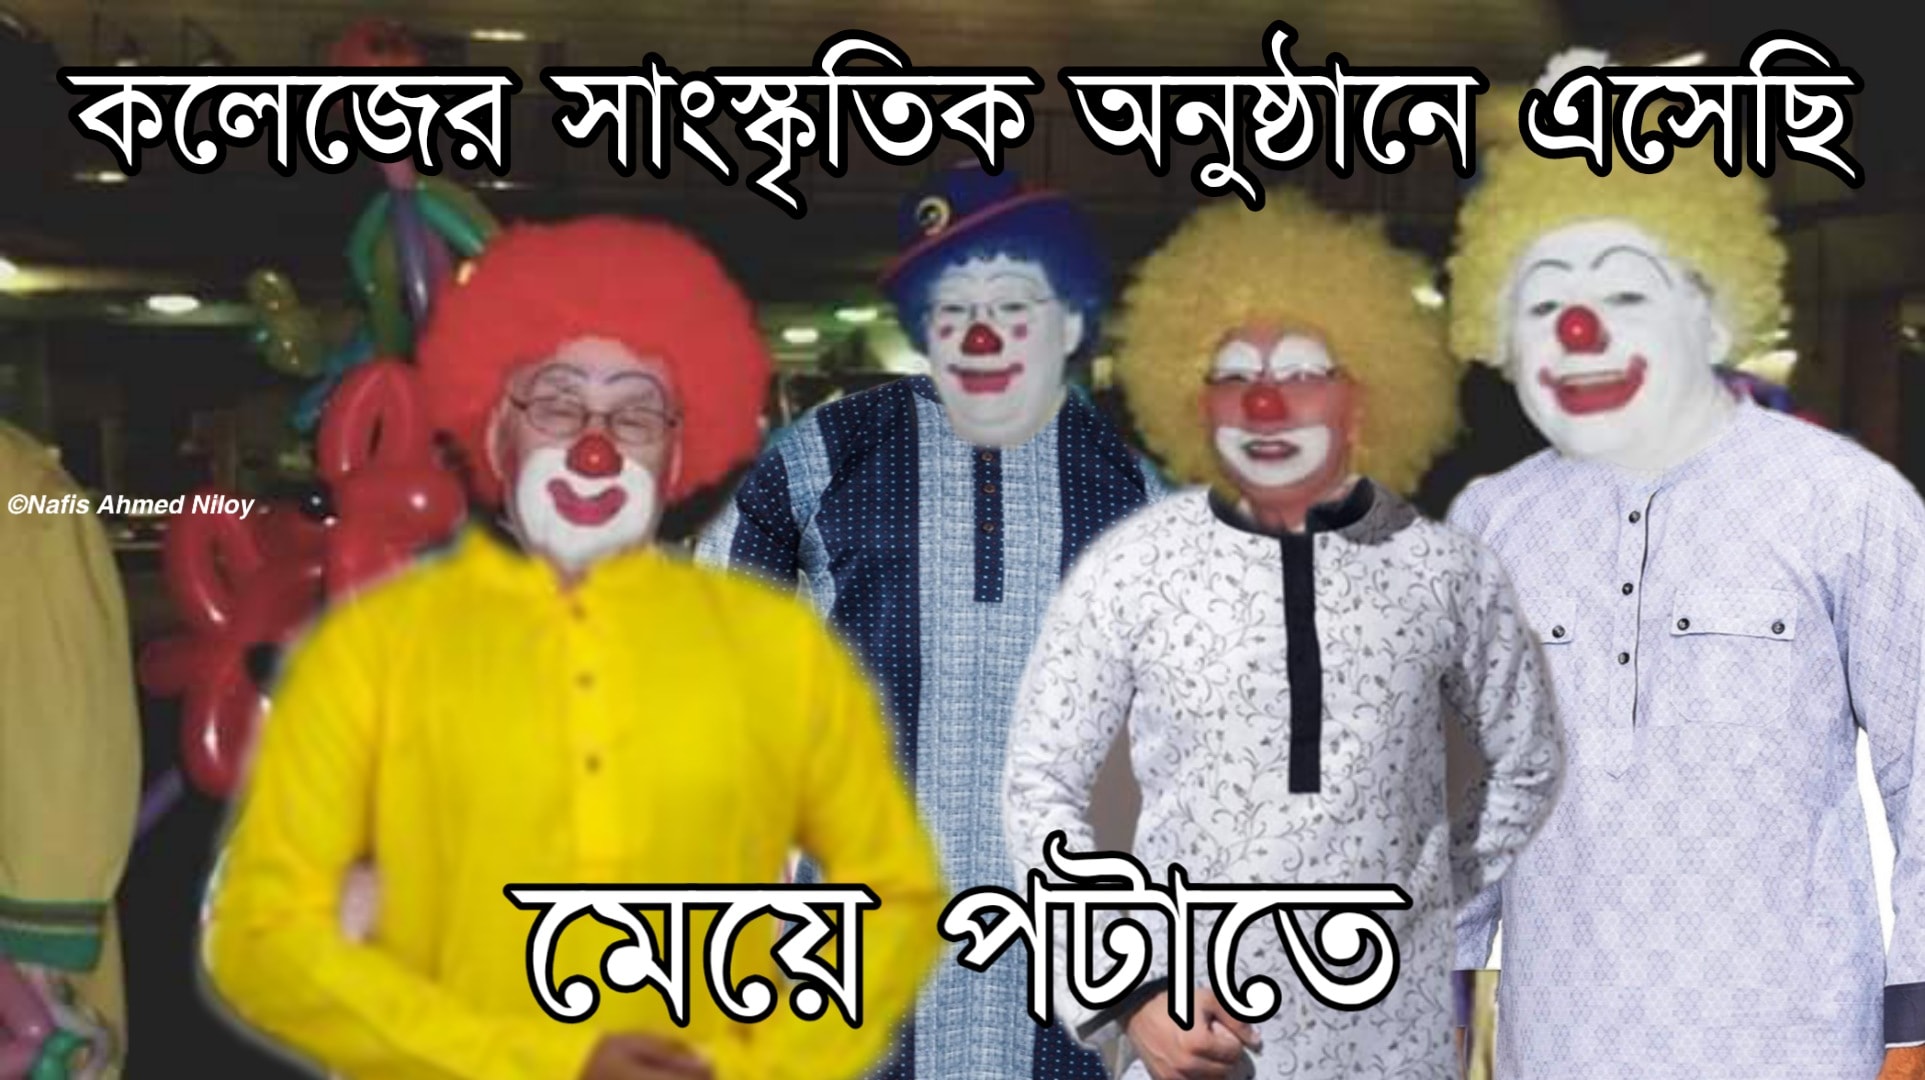
Text: কলেজের সাংস্কৃতিক অনুষ্ঠানে এসেছি  মেয়ে পটাতে
Label: Non Hate